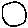
Label: circle